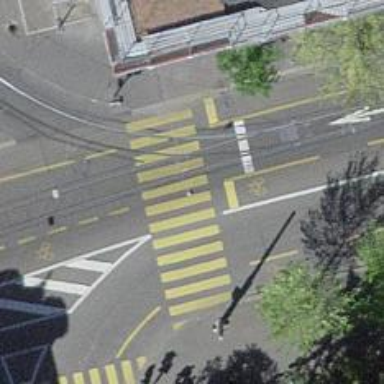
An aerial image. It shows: Tram crossing on the railway.